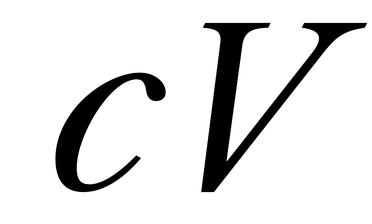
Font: LibreCaslonText-Italic_Italic